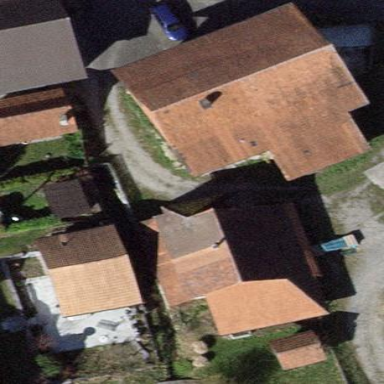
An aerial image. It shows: Farm building with gabled roof.